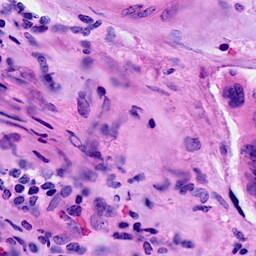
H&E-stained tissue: Breast